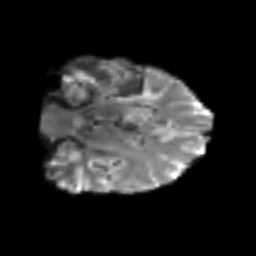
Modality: T2w
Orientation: coronal
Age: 54
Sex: male
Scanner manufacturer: siemens
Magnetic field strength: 3 T
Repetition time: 6.1 s
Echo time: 0.101 s